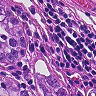
Metastatic tissue present: no